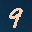
Label: 9